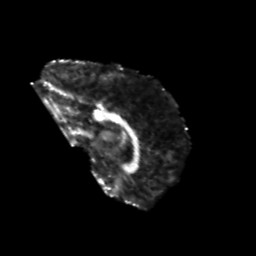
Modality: FA
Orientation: sagittal
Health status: healthy
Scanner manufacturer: philips
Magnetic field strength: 3 T
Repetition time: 6.964 s
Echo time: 0.092 s